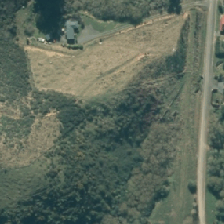
Land cover: grose_broom